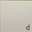
Piece: xx